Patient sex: M
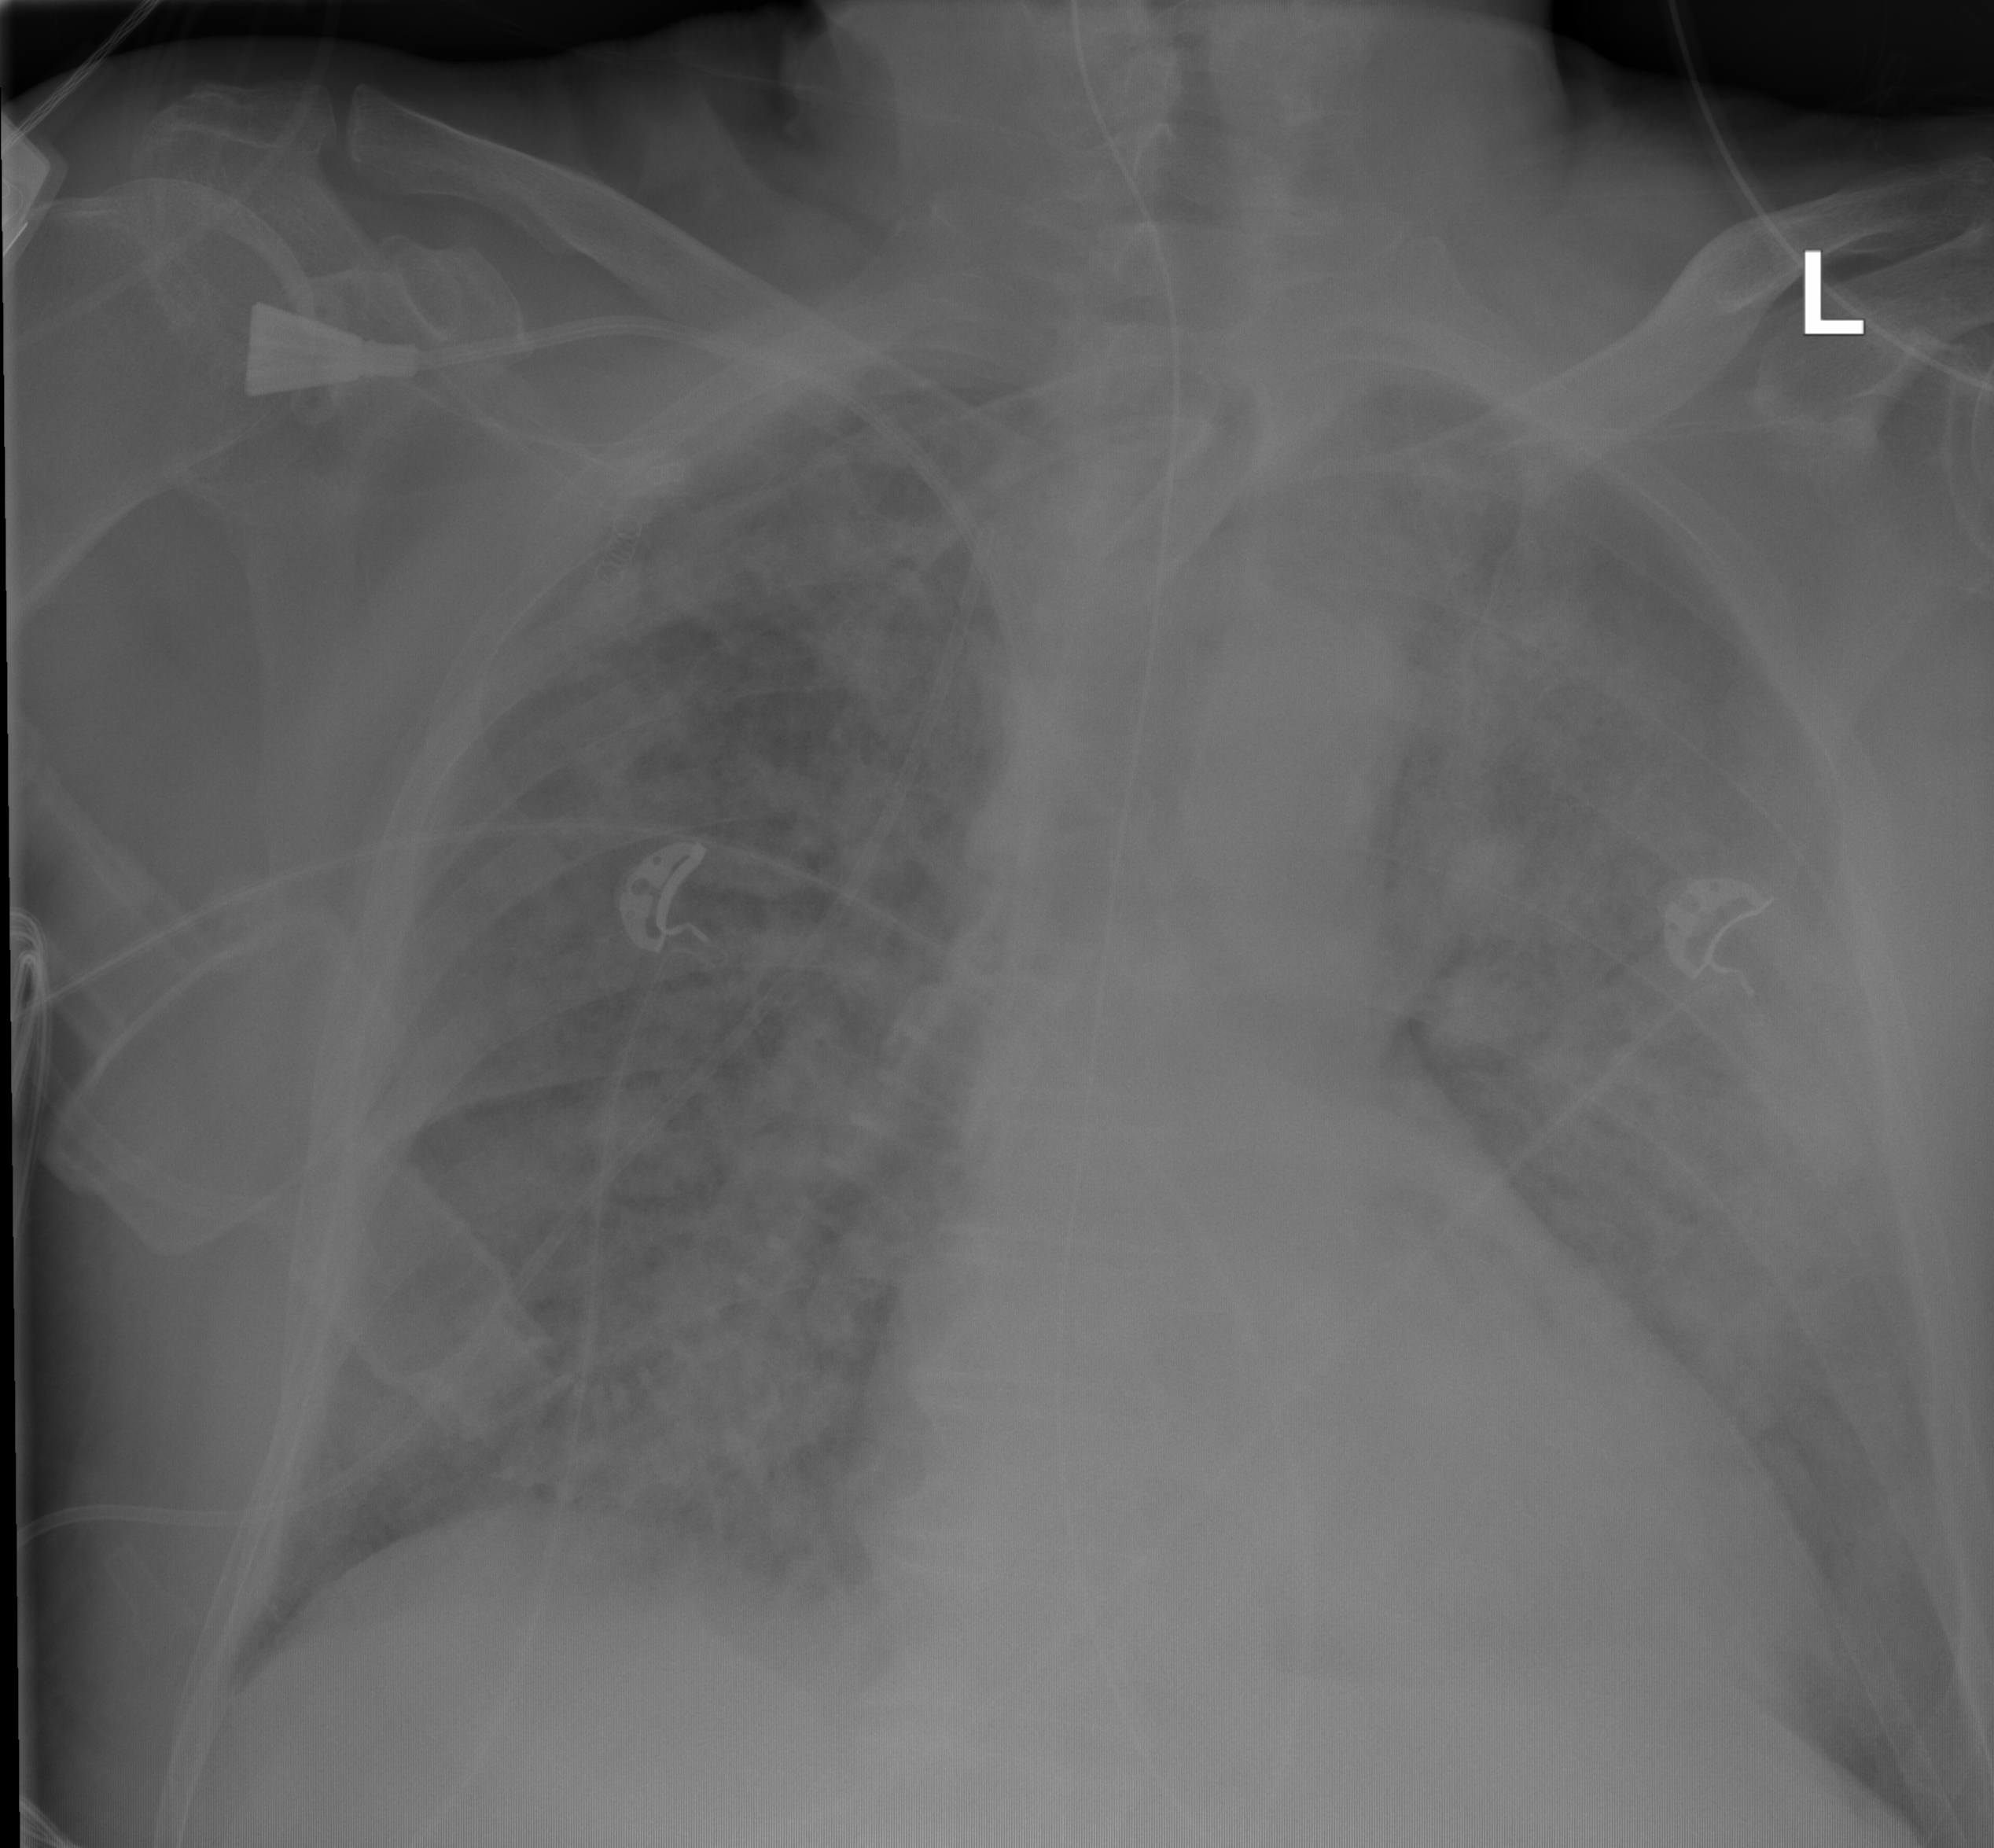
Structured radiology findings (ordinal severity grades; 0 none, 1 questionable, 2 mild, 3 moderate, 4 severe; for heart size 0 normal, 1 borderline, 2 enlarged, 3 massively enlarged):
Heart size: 0
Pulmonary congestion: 2
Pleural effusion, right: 2
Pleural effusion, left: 2
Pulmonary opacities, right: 4
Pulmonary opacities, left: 4
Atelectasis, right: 2
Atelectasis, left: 2